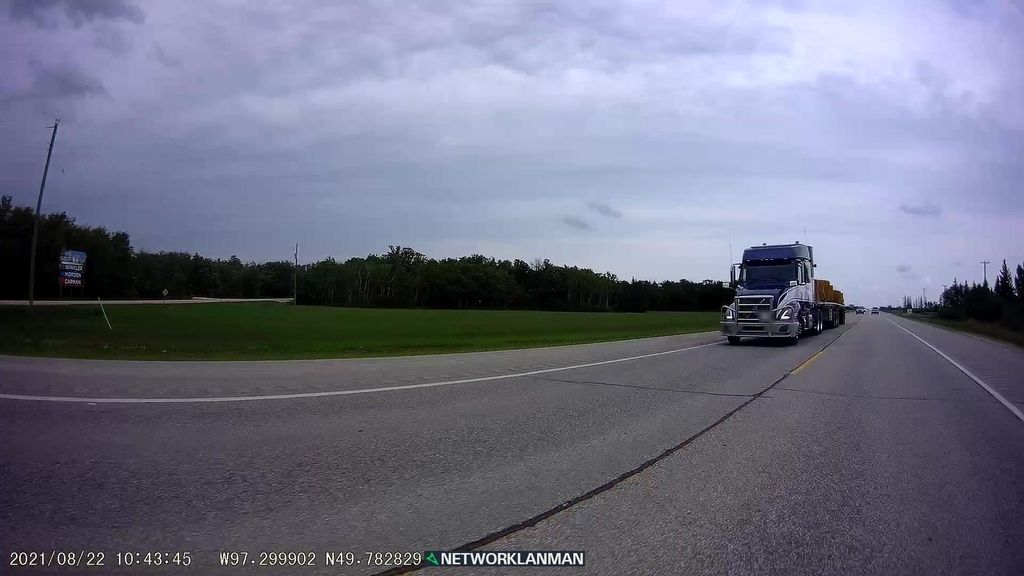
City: winnipeg